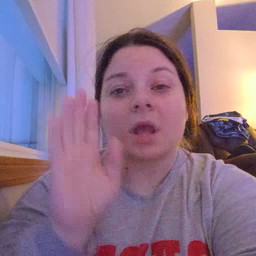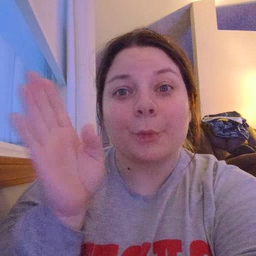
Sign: hello